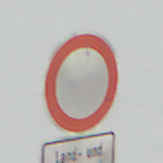
Verkehrszeichen: VerbotFahrzeugeAllerArt
Zusatzzeichen unten: BesondereFahrzeugeUndTransportgueter8
Umgebung: Outdoor, Nature
Tageszeit: MorningAfternoon
Wetter: Overcast
Licht: Natural
Jahreszeit: Winter
Kontrast: LowContrast